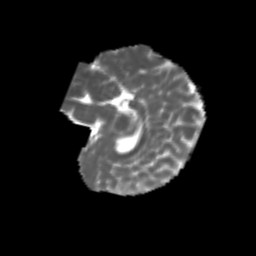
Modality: MD
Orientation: sagittal
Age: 5
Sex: female
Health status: healthy